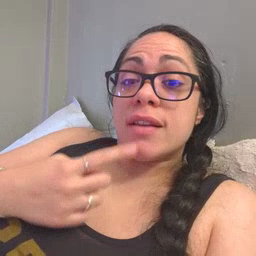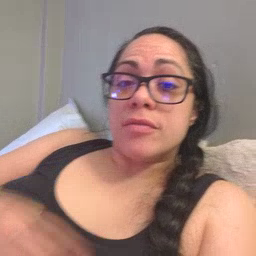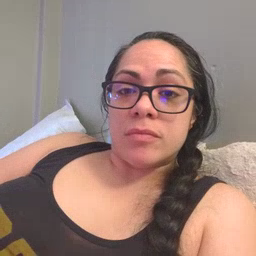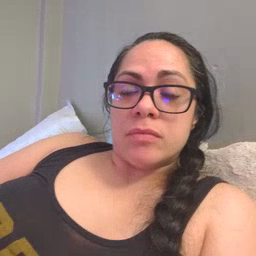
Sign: red